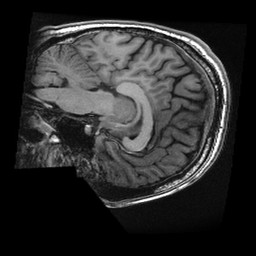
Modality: T1w
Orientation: sagittal
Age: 32
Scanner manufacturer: ge
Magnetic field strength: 3 T
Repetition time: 0.008364 s
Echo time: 0.003112 s